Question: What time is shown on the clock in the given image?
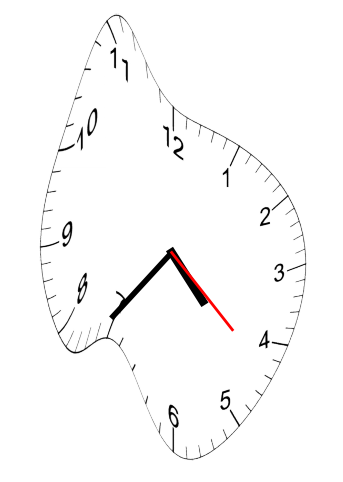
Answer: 04:36:22